Question: I have the following graphviz file. Right now, the edge labels are placed on a horizontal line, but I want the nodes to be placed on a horizontal line instead. How can I achieve this?
'''
digraph finite_state_machine {
node [shape = doublecircle]; q_5;
node [shape = circle];
q_1 -> q_2 [ label = "." ];
q_1 -> q_2 [ label = "\epsilon" ];
q_2 -> q_1 [ label = "\epsilon" ];
q_2 -> q_3 [ label = "a" ];
q_3 -> q_4 [ label = "^\wedge a" ];
q_3 -> q_4 [ label = "\epsilon" ];
q_4 -> q_3 [ label = "\epsilon" ];
q_4 -> q_5 [ label = "b" ];
}
'''
This is how it currently looks:
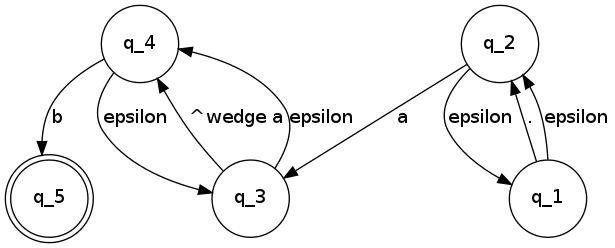
Answer: You may use <URL> to force the same rank for all nodes:
'''
digraph finite_state_machine {
{
rank=same;
node [shape = doublecircle]; q_5;
node [shape = circle];
q_1 -> q_2 [ label = "." ];
q_1 -> q_2 [ label = "\epsilon" ];
q_2 -> q_1 [ label = "\epsilon" ];
q_2 -> q_3 [ label = "a" ];
q_3 -> q_4 [ label = "^\wedge a" ];
q_3 -> q_4 [ label = "\epsilon" ];
q_4 -> q_3 [ label = "\epsilon" ];
q_4 -> q_5 [ label = "b" ];
}
}
'''